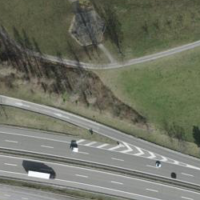
EUNIS habitat code: 57
Species observed at this site:
Veronica hederifolia